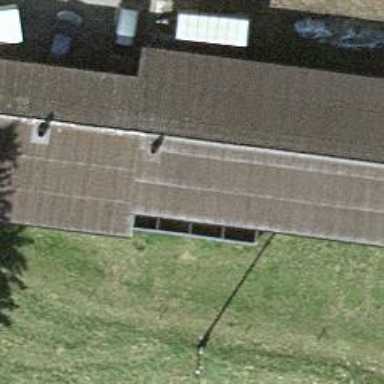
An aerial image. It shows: Stable building with gabled roof.